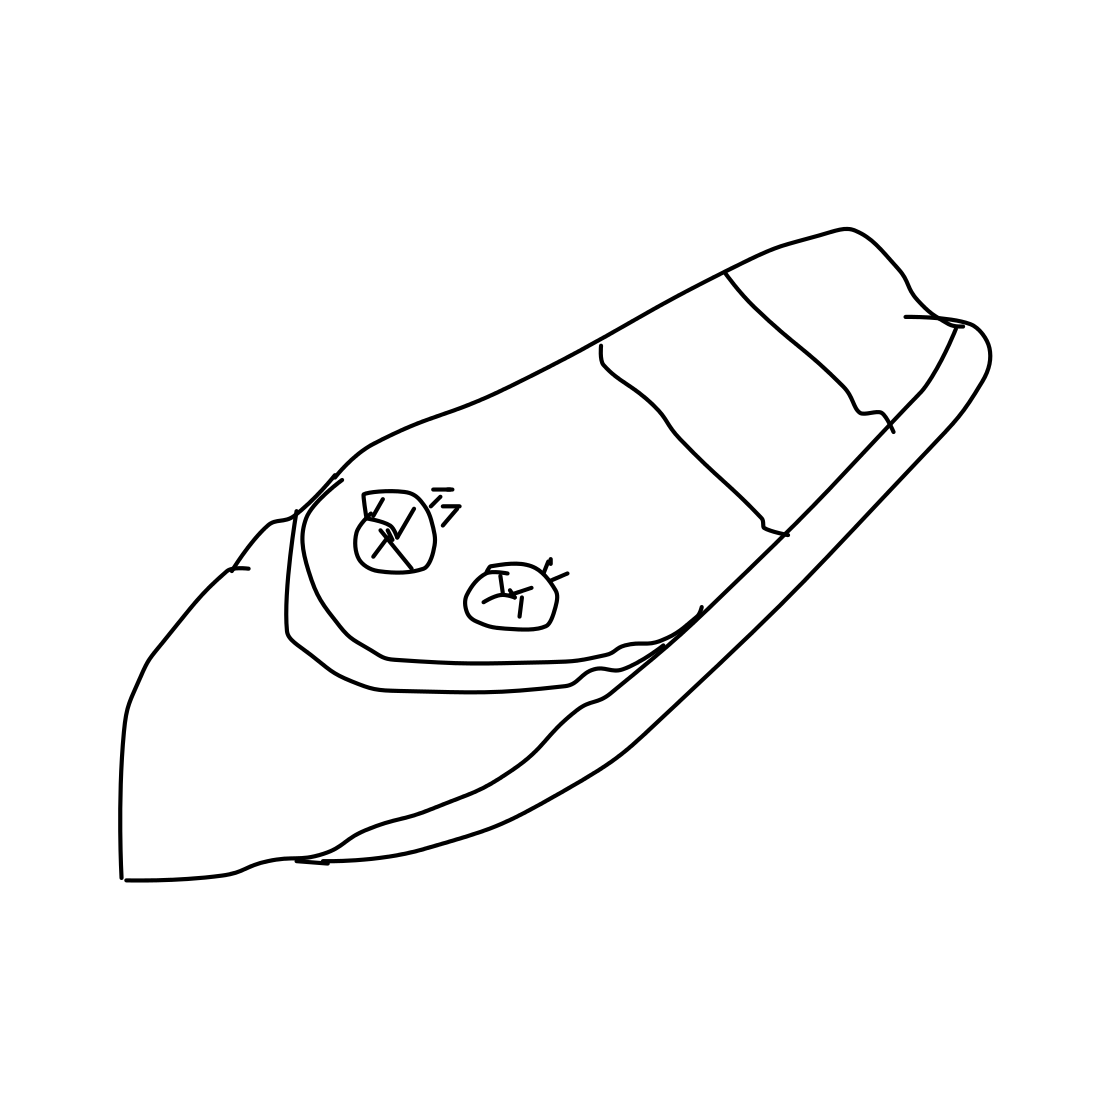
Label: speed-boat